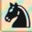
Piece: bN